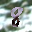
Label: 8